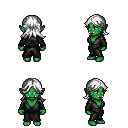
a pixel art fantasy rpg character, female body template, orc, green skin, gray robe, magenta pants, white loose hair, four views (front, back, left, right), 2x2 character sprite sheet, small pixel art, hard edges, no anti-aliasing